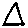
Label: triangle